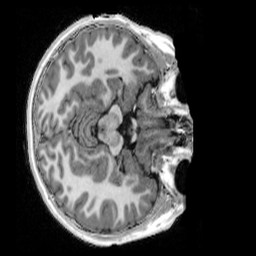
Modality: UNIT1_denoised
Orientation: axial
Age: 9
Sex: female
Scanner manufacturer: siemens
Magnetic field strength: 3 T
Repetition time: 4 s
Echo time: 0.00303 s